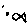
Label: fish